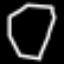
Label: octagon